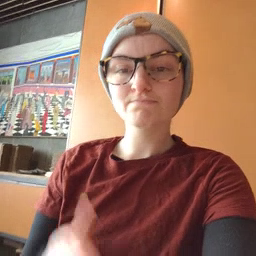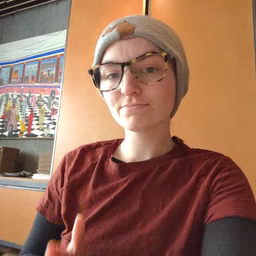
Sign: beside